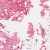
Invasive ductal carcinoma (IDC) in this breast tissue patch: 0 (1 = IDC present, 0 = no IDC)